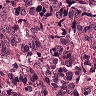
Metastatic tissue present: yes